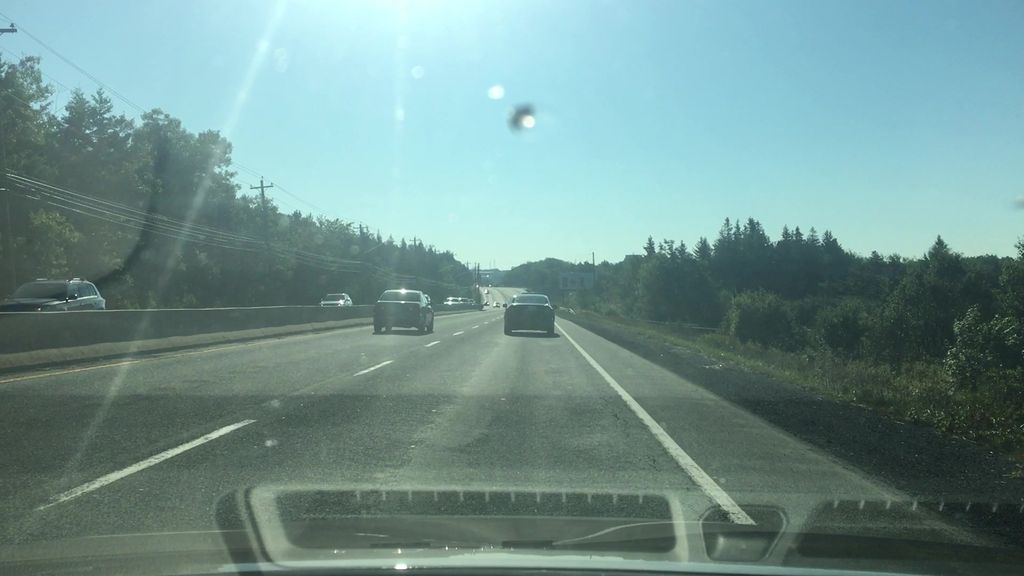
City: halifax